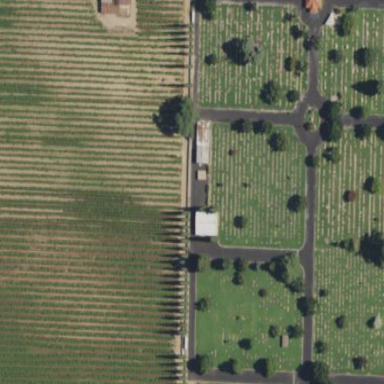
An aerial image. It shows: Cemetery.